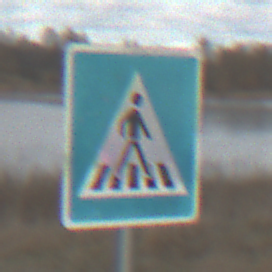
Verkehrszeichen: FussgaengerueberwegLinks
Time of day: SunriseSunset
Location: Outdoor (RoadRail)
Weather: PartlyCloudy
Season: NotSpecified
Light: Natural